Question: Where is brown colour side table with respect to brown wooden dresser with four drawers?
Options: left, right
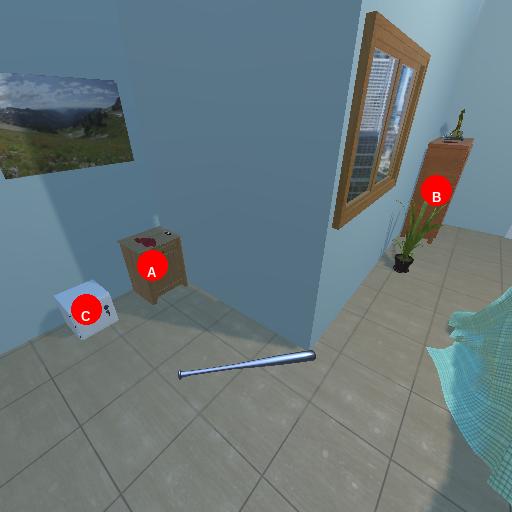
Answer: left